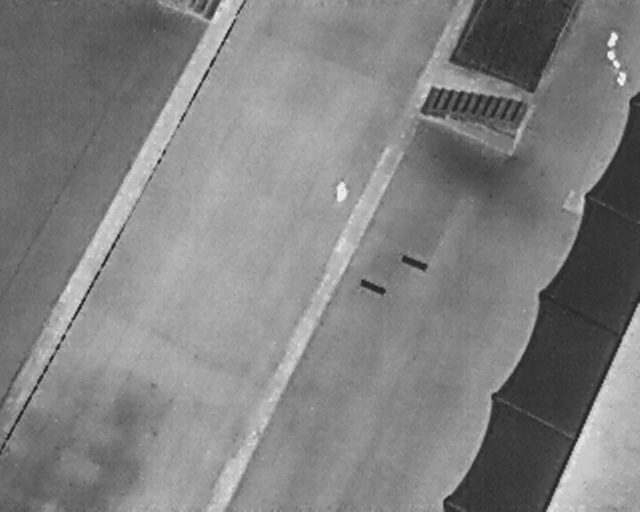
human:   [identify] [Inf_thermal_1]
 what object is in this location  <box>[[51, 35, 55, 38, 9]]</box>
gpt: <ref>1 large person at the center</ref>